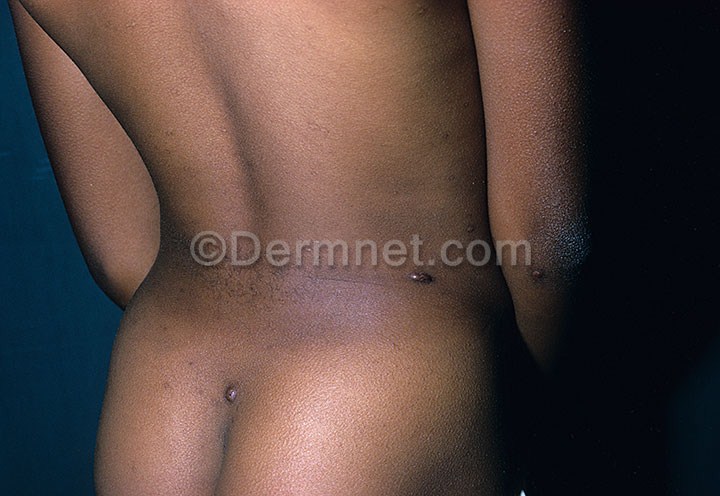
Disease: Seborrheic Keratoses and other Benign Tumors